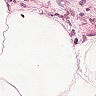
Metastatic tissue present: no